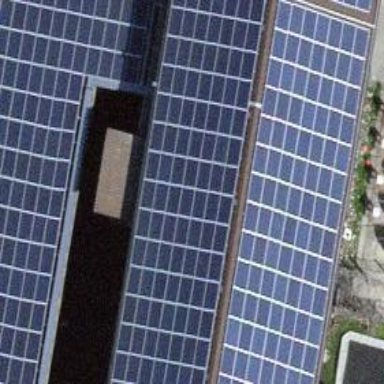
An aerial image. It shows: Solar power generator.